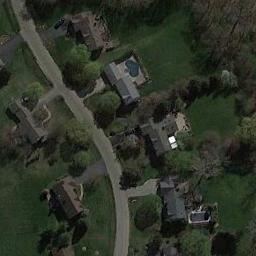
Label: medium_residential